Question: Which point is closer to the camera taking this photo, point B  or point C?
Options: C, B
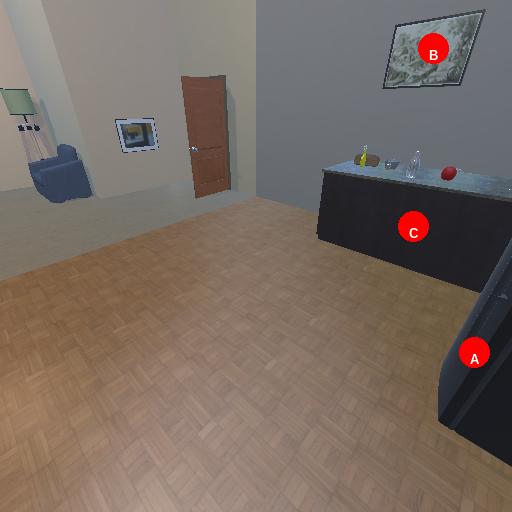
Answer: C